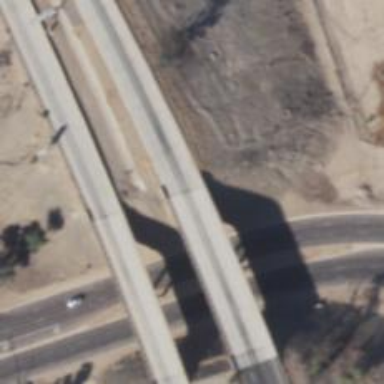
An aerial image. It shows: Motorway bridge.